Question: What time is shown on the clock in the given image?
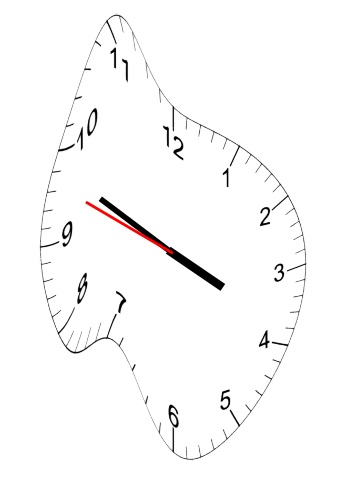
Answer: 03:48:48